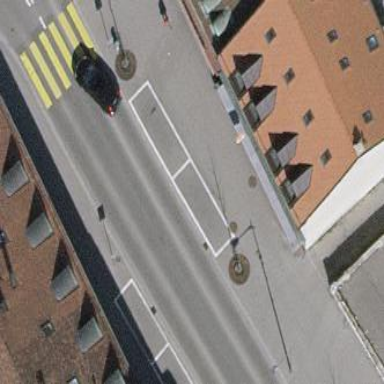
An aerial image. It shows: Parking lane.